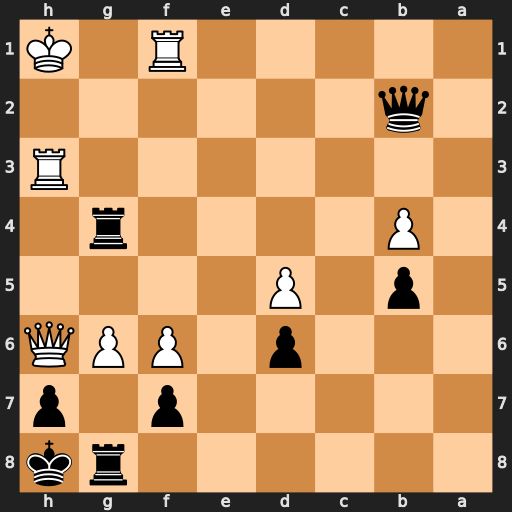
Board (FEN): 6rk/5p1p/3p1PPQ/1p1P4/1P4r1/7R/1q6/5R1K
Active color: b
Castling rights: -
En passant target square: -
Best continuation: Qg2#